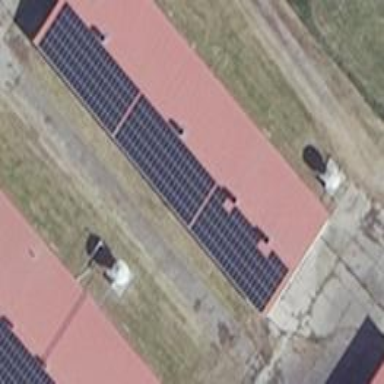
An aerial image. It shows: Small solar photovoltaic panel used as generator to produce electricity.